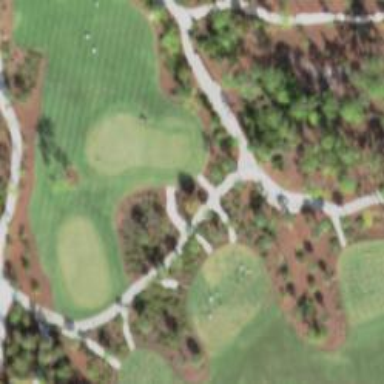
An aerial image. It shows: Path for both roads and golfers.